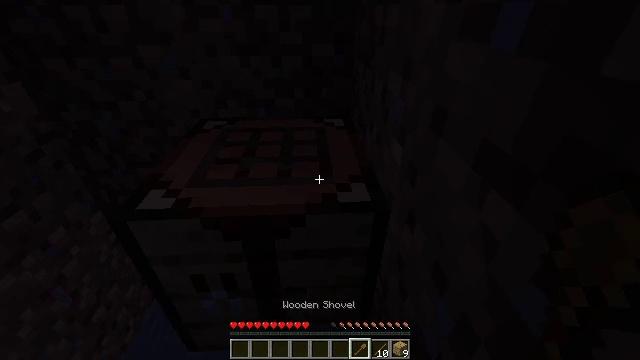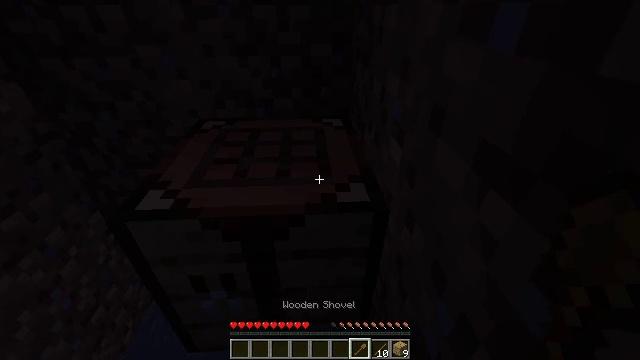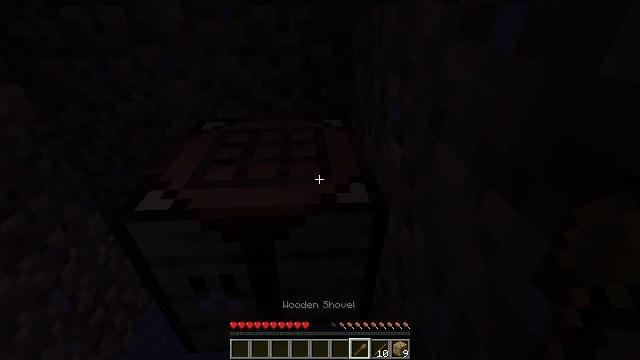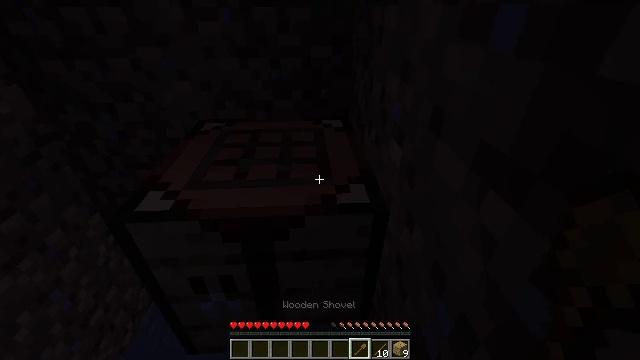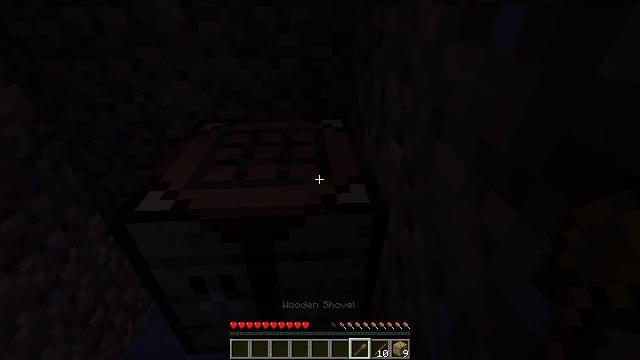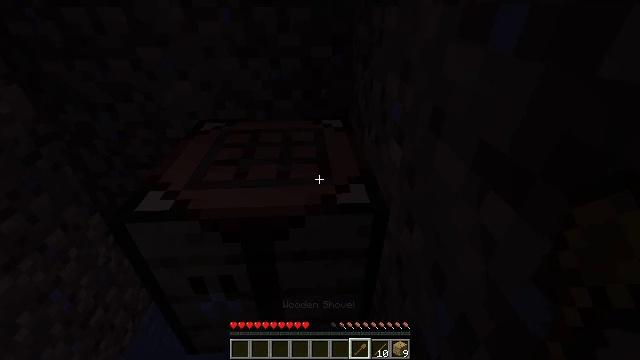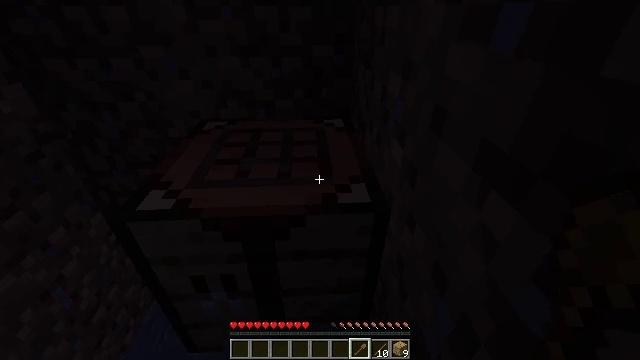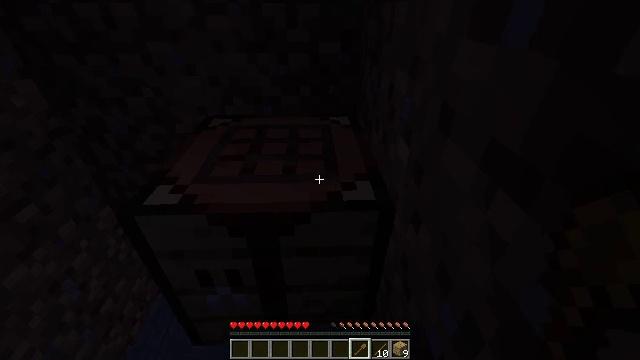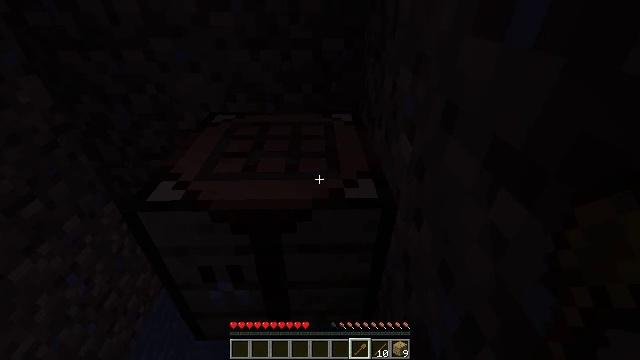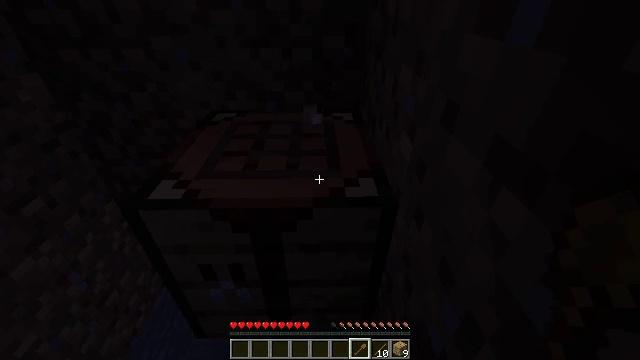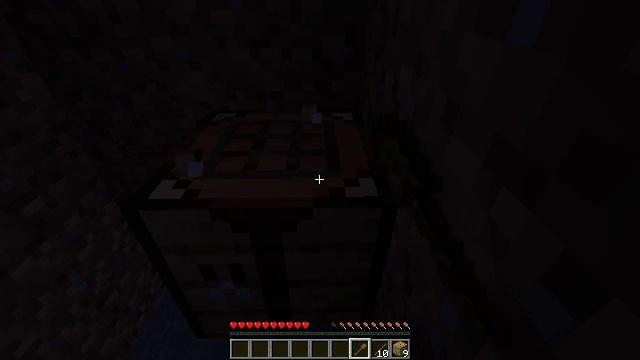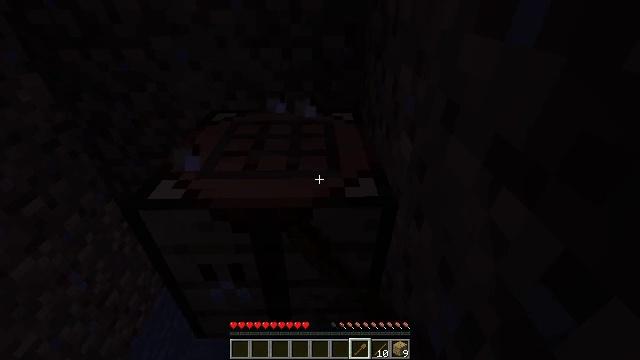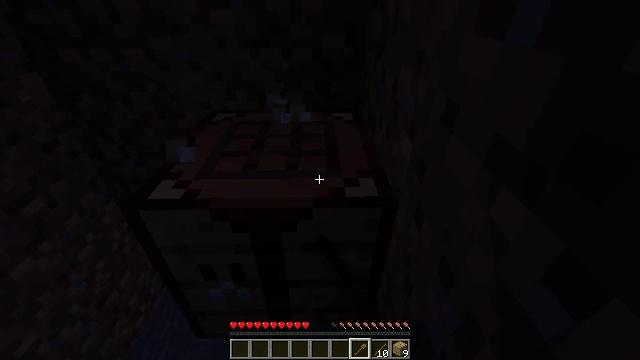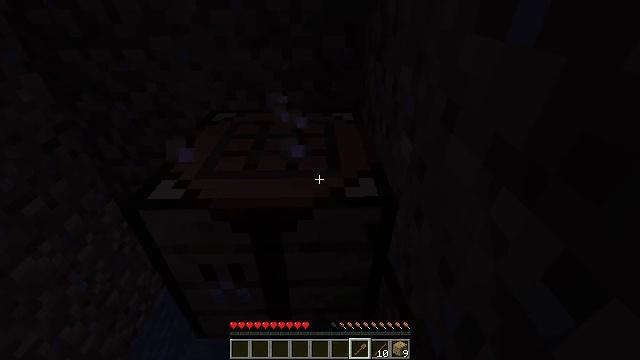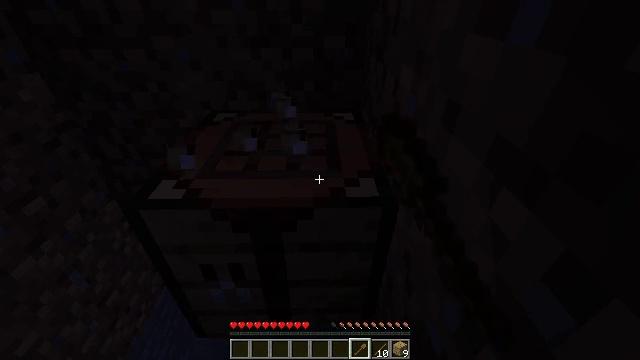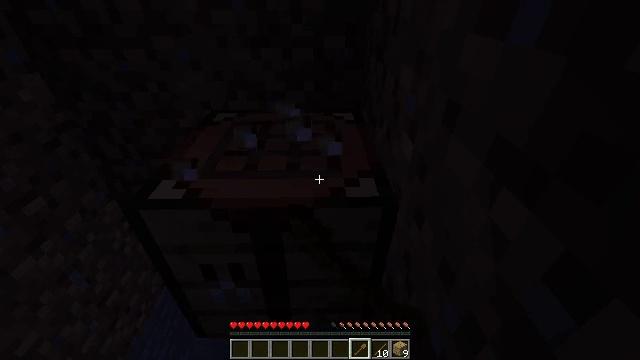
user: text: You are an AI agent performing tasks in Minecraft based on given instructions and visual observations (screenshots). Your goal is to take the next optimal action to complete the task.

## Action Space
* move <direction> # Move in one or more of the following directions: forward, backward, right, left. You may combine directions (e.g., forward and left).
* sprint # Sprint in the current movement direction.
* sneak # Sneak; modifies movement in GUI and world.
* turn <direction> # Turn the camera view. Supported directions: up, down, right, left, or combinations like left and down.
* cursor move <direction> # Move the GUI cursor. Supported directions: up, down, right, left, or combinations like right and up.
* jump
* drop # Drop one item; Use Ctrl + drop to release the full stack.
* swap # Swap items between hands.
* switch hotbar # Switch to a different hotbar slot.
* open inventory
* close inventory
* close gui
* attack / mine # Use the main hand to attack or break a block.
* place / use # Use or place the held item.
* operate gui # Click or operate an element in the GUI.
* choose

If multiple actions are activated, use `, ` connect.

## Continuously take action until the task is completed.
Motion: motion action
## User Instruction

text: Mine block crafting table.
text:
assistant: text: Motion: no_op
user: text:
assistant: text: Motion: no_op
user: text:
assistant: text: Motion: no_op
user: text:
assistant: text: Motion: no_op
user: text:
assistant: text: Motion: no_op
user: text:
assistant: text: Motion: no_op
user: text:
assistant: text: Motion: turn left
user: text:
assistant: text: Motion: no_op
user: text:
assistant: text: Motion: attack / mine
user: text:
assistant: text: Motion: attack / mine
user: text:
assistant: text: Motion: attack / mine
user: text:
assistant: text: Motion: attack / mine
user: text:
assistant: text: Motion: attack / mine
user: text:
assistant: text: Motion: attack / mine
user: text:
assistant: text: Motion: attack / mine
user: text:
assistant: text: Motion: attack / mine
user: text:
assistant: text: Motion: attack / mine
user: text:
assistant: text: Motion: attack / mine
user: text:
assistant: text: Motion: attack / mine
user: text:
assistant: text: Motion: attack / mine
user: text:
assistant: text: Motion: attack / mine
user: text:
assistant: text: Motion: attack / mine
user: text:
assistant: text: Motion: attack / mine
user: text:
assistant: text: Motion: attack / mine
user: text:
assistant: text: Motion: attack / mine
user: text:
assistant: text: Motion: attack / mine
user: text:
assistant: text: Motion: attack / mine
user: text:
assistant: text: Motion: attack / mine
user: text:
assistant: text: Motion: attack / mine
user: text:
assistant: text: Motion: attack / mine